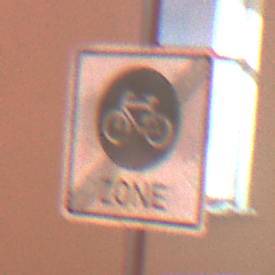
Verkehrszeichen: EndeFahrradzone
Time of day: Night
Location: Outdoor (Urban)
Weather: Overcast
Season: Winter
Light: Artificial